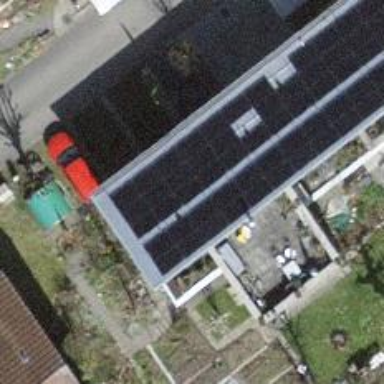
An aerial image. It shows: Solar power generator using photovoltaic panels.